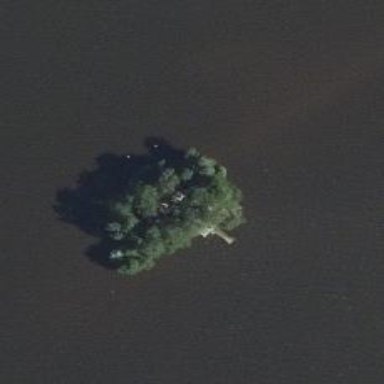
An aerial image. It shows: Islet.